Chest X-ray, PA view. Patient: 43 years old, sex F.
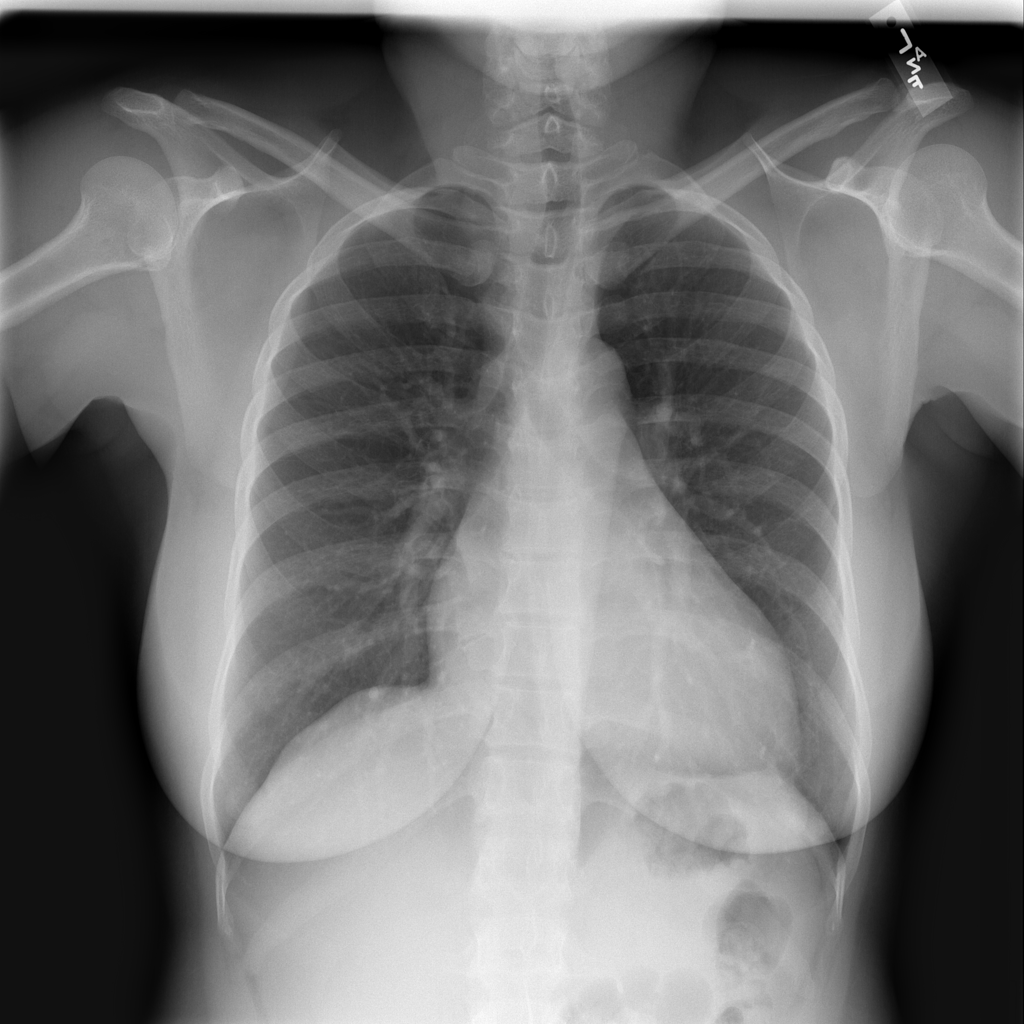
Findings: No Finding